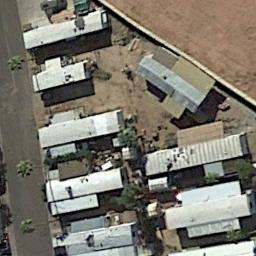
Label: residential